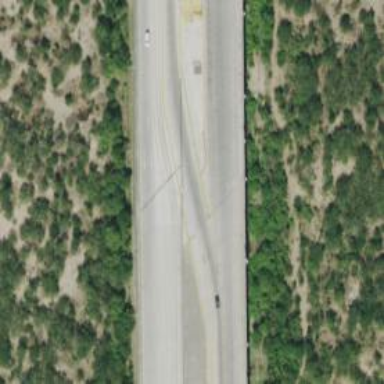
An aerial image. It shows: Asphalt surface bridge on trunk link highway.